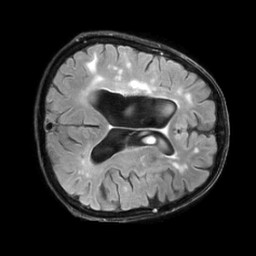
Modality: FLAIR
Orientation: axial
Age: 80
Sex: female
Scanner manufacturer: siemens
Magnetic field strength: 3 T
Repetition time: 9 s
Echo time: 0.099 s